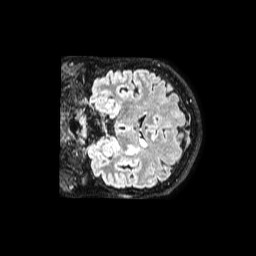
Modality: FLAIR
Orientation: coronal
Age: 53
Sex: female
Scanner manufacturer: philips
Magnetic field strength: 1.5 T
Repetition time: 4.8 s
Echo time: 0.3317 s